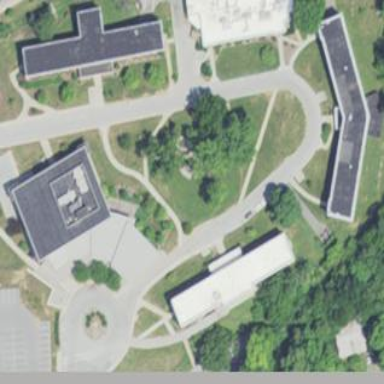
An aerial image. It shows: University building.